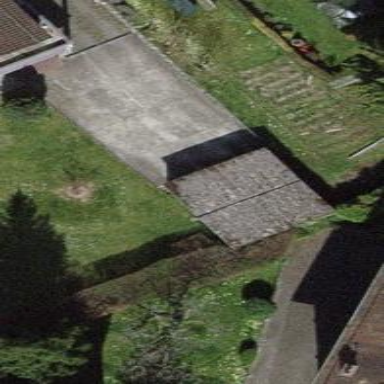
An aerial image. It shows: Group of garages.